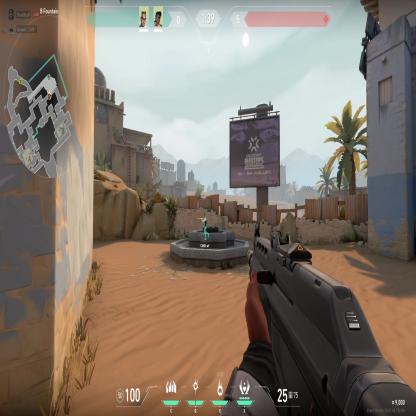
Label: teammate